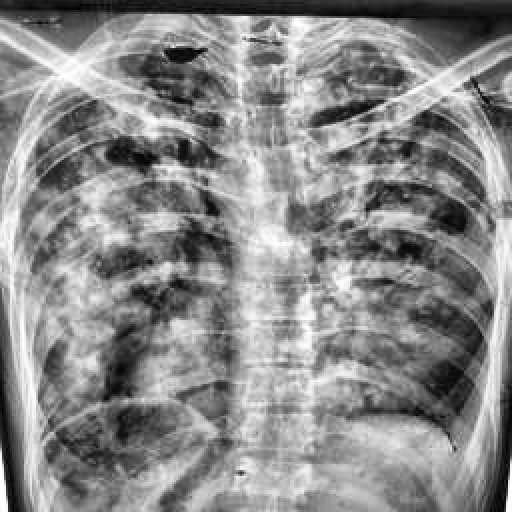
Finding: TUBERCULOSIS